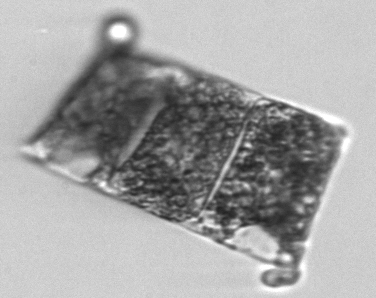
Label: Hemiaulus_membranaceus